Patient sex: M
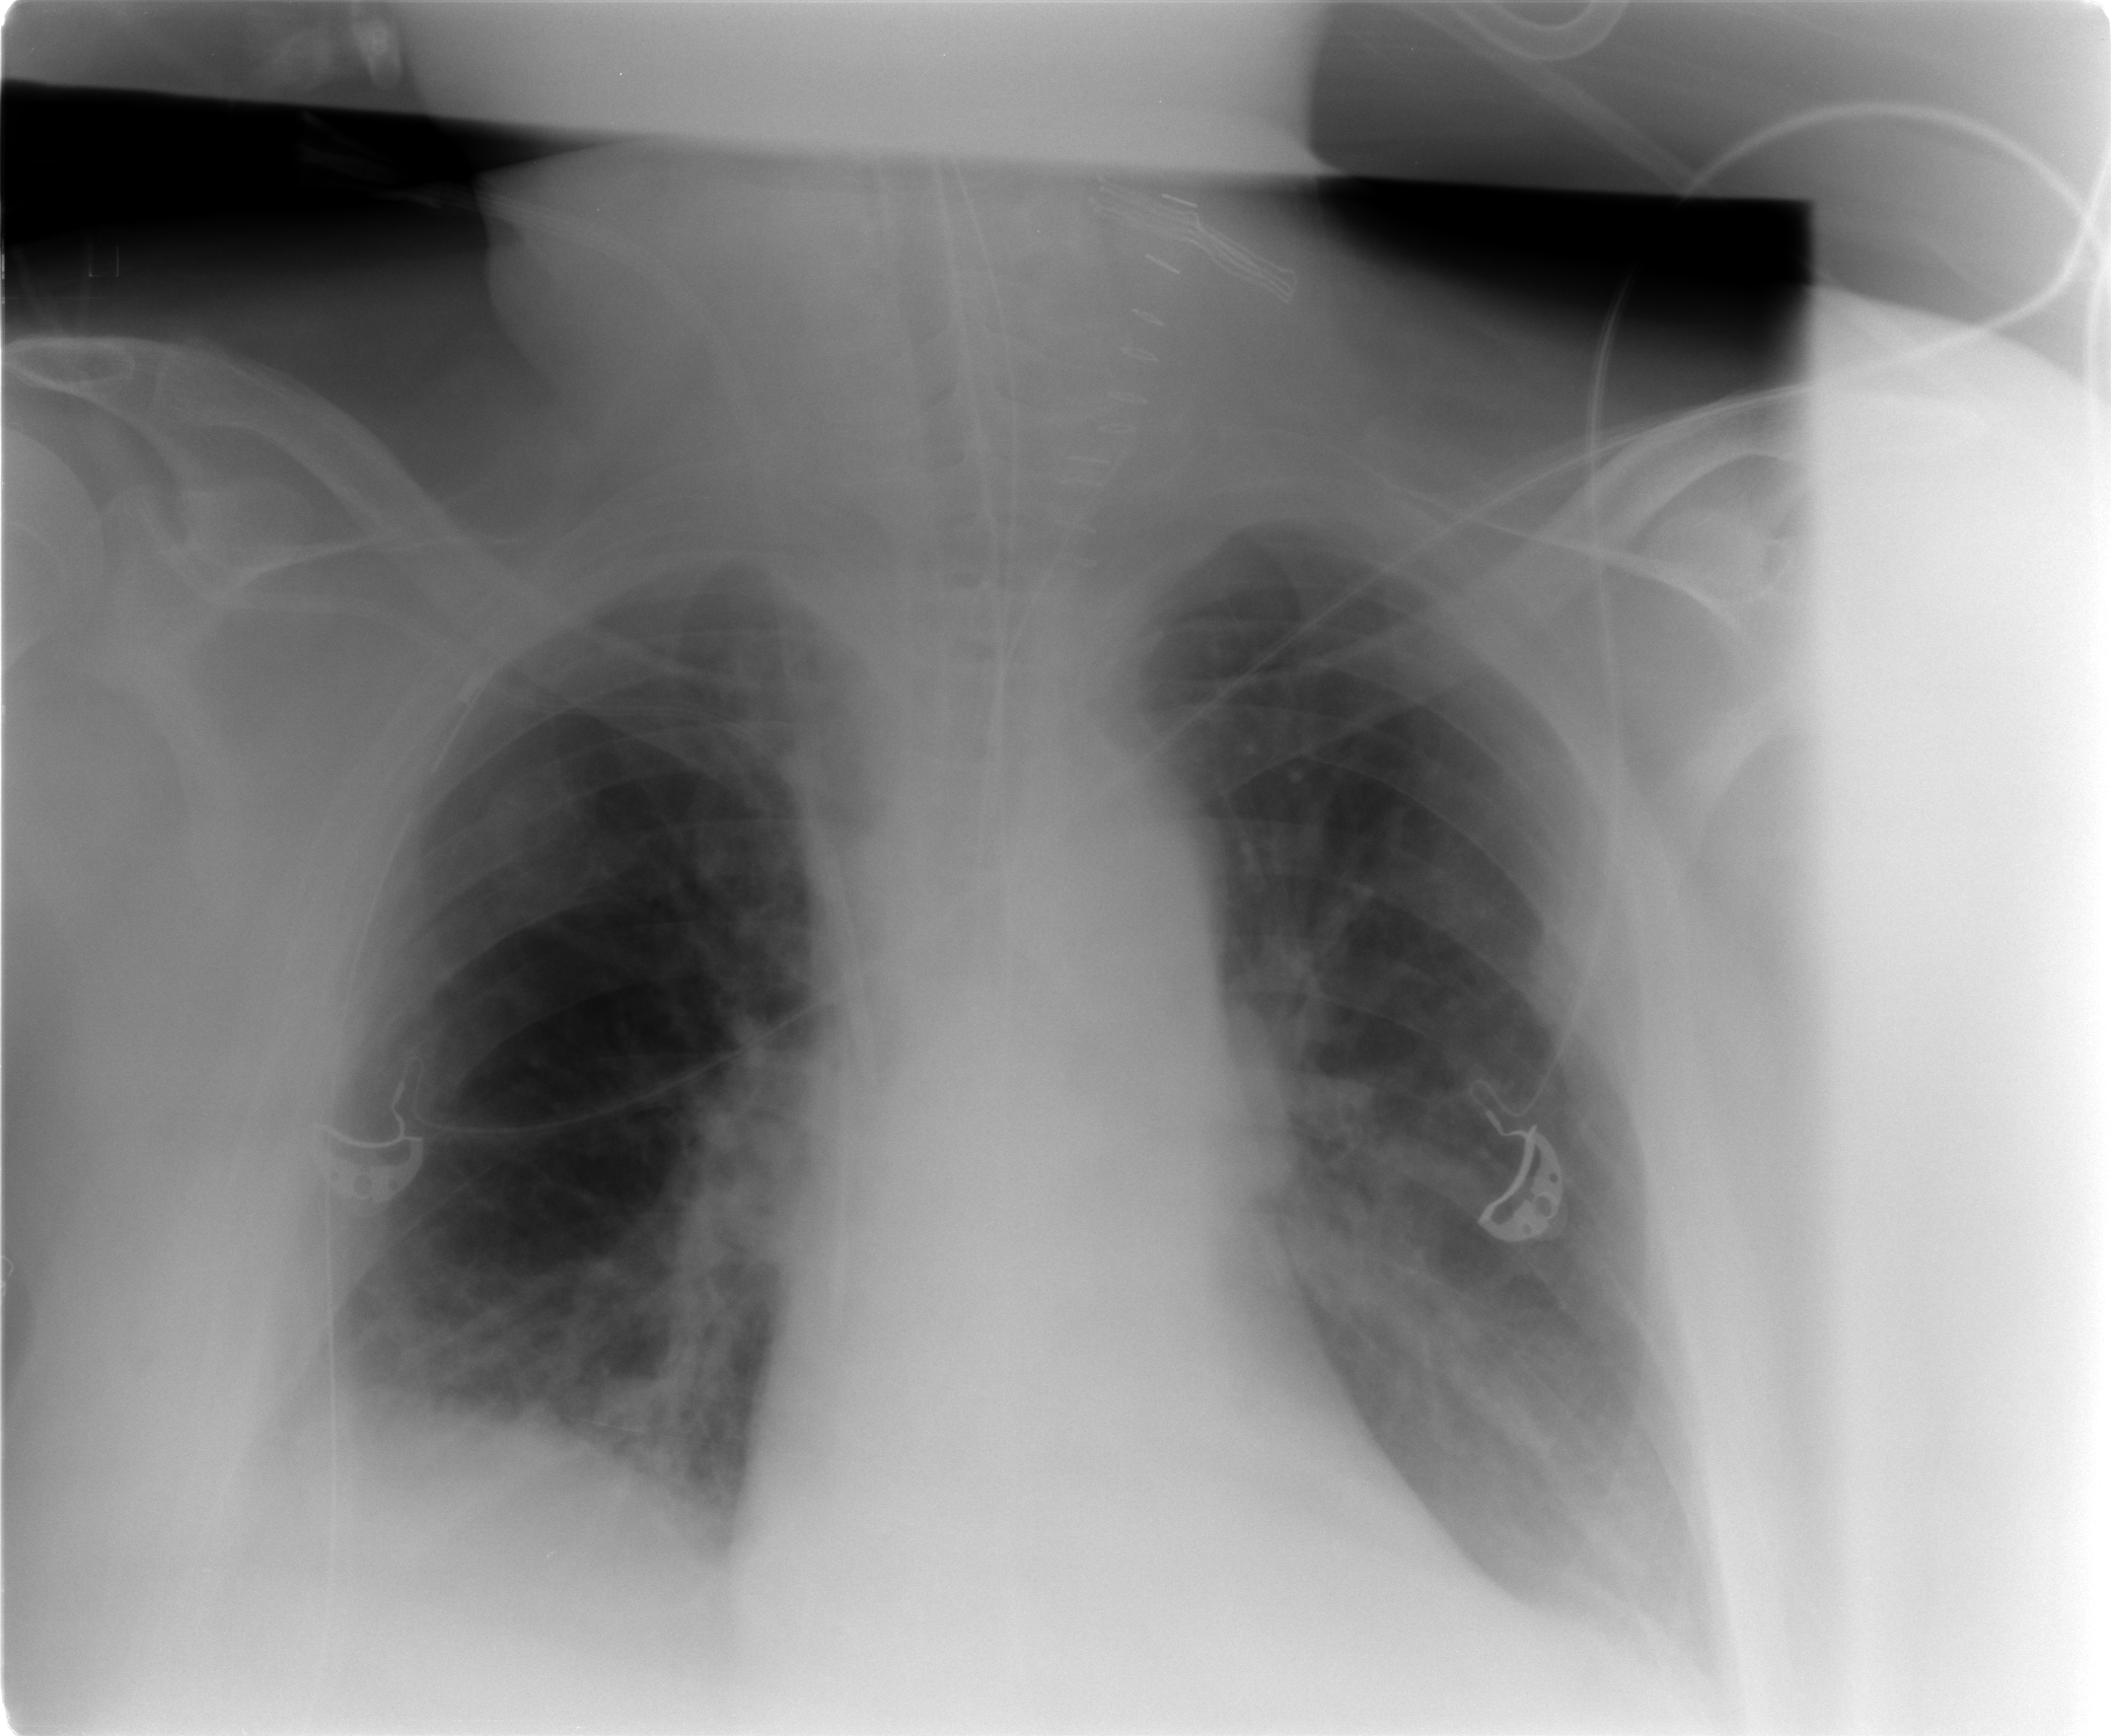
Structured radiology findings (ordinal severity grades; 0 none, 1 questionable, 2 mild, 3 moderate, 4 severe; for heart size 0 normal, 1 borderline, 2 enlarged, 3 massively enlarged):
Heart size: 0
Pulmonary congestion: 2
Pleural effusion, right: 1
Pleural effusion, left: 2
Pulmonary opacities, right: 0
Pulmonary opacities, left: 0
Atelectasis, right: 2
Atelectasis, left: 1